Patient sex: F
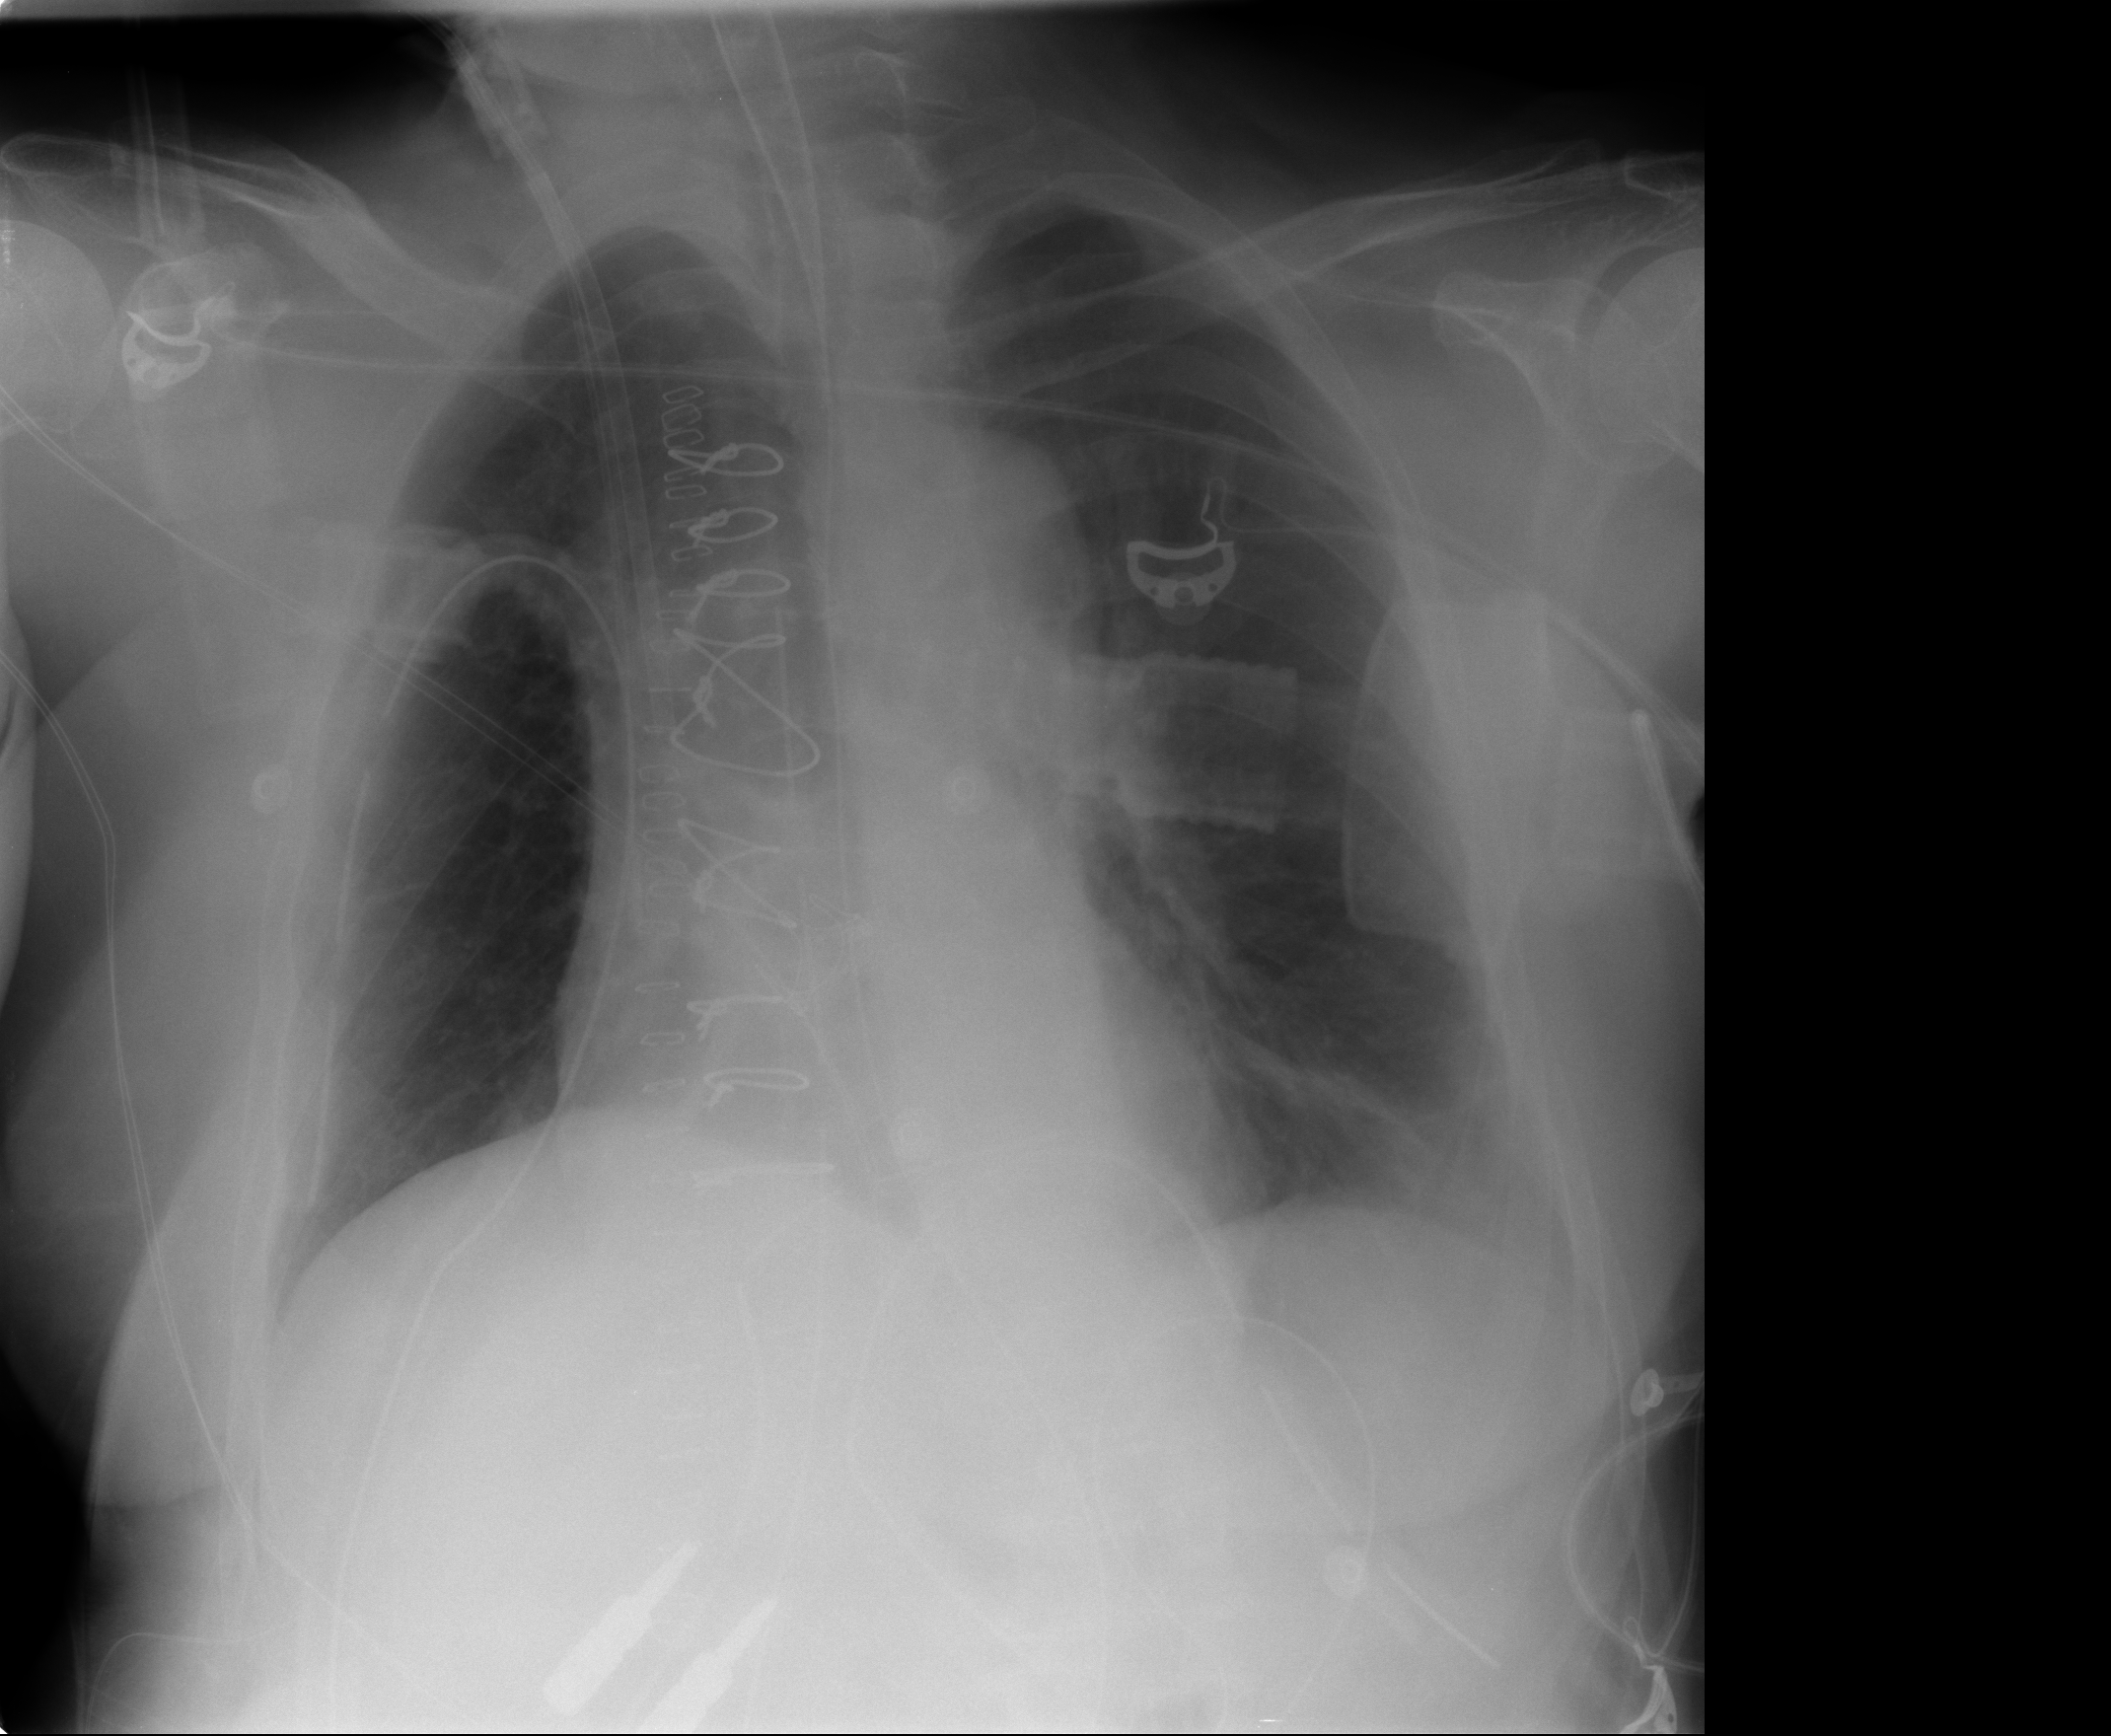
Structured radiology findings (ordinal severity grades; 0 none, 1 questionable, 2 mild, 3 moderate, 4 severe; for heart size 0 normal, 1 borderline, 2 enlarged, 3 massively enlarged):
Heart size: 0
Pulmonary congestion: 0
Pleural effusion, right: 0
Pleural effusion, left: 1
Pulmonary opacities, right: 0
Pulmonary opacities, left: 0
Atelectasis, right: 0
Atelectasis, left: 1